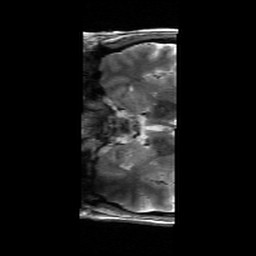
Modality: T2w
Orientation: coronal
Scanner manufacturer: siemens
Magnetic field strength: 6.98 T
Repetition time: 5.65 s
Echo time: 0.044 s